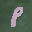
Label: 8